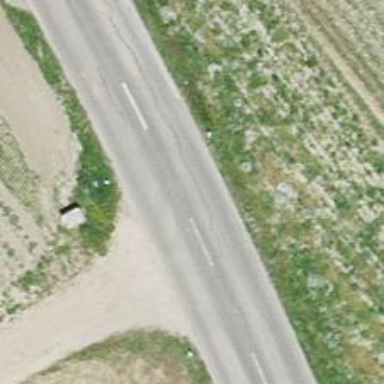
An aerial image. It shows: Tertiary road.